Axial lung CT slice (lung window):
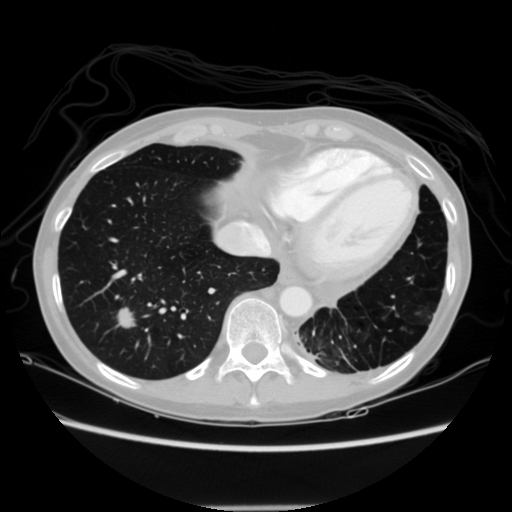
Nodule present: yes
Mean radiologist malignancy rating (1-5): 4